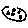
Label: moon